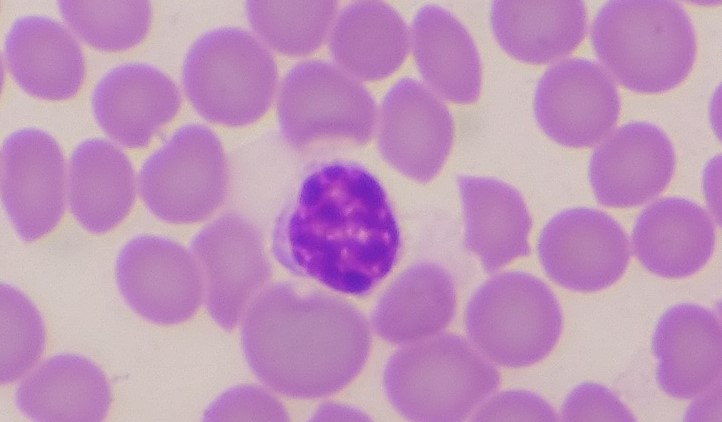
White blood cell type: Lymphocyte